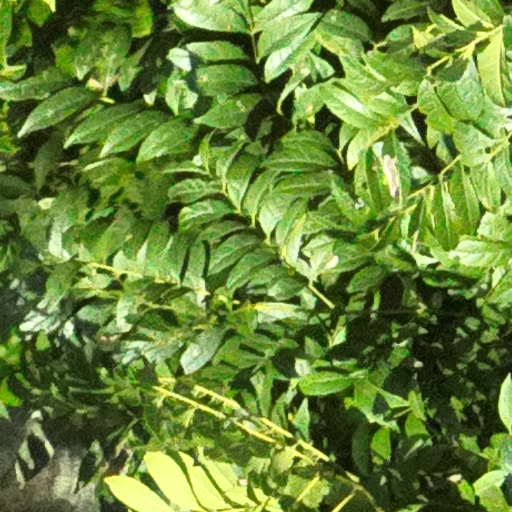
Species: Jacaranda copaia
GBIF accepted scientific name: Jacaranda copaia
Crown area (m\u00b2): 108.192